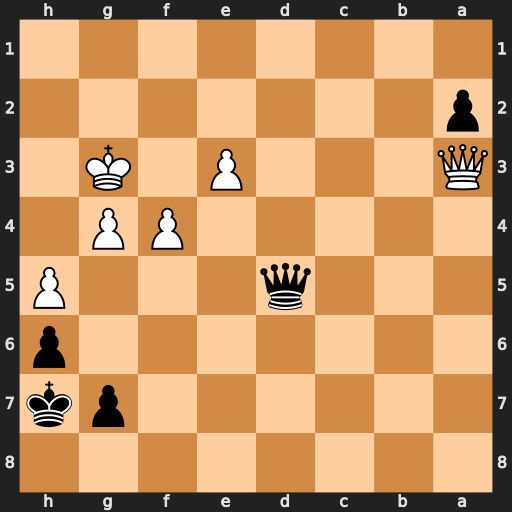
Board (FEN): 8/6pk/7p/3q3P/5PP1/Q3P1K1/p7/8
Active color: b
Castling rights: -
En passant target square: -
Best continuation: Qd2 Kh3 Qe2